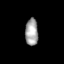
Tissue: lung
Cell type: Epithelial cells
Senescence score: 0.2412
Nuclear area (px): 341
Mean DAPI intensity: 162.809